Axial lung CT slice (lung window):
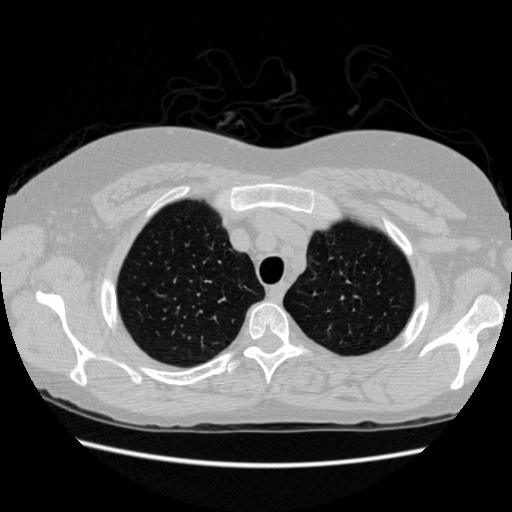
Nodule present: no